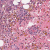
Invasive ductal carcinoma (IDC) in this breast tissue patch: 0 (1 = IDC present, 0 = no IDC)